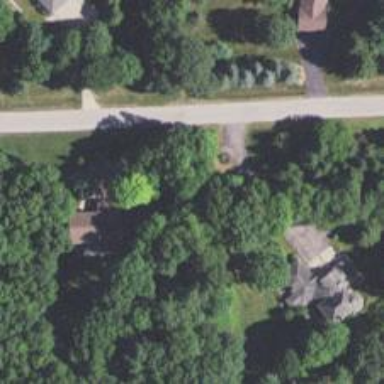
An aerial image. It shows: Driveway leading to service road.